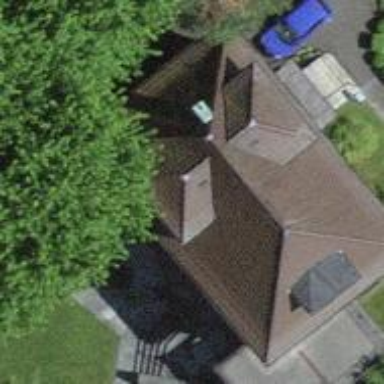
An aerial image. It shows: Residential building.